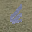
Label: 6